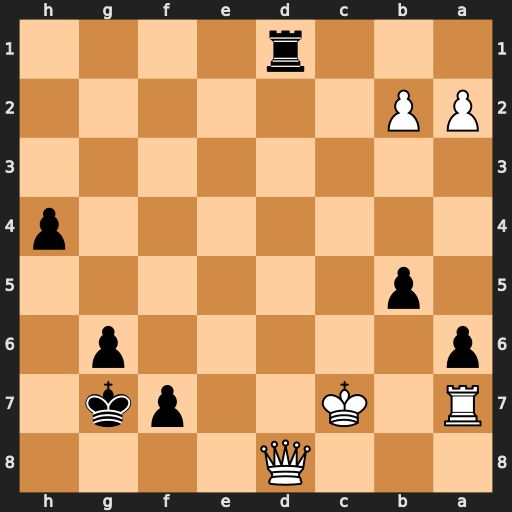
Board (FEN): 3Q4/R1K2pk1/p5p1/1p6/7p/8/PP6/3r4
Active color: b
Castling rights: -
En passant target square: -
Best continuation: Rxd8 Kxd8 g5 Ke8 g4 Rxf7+ Kg6 Rf8 g3 Kd7 Kg5 Ke6 h3